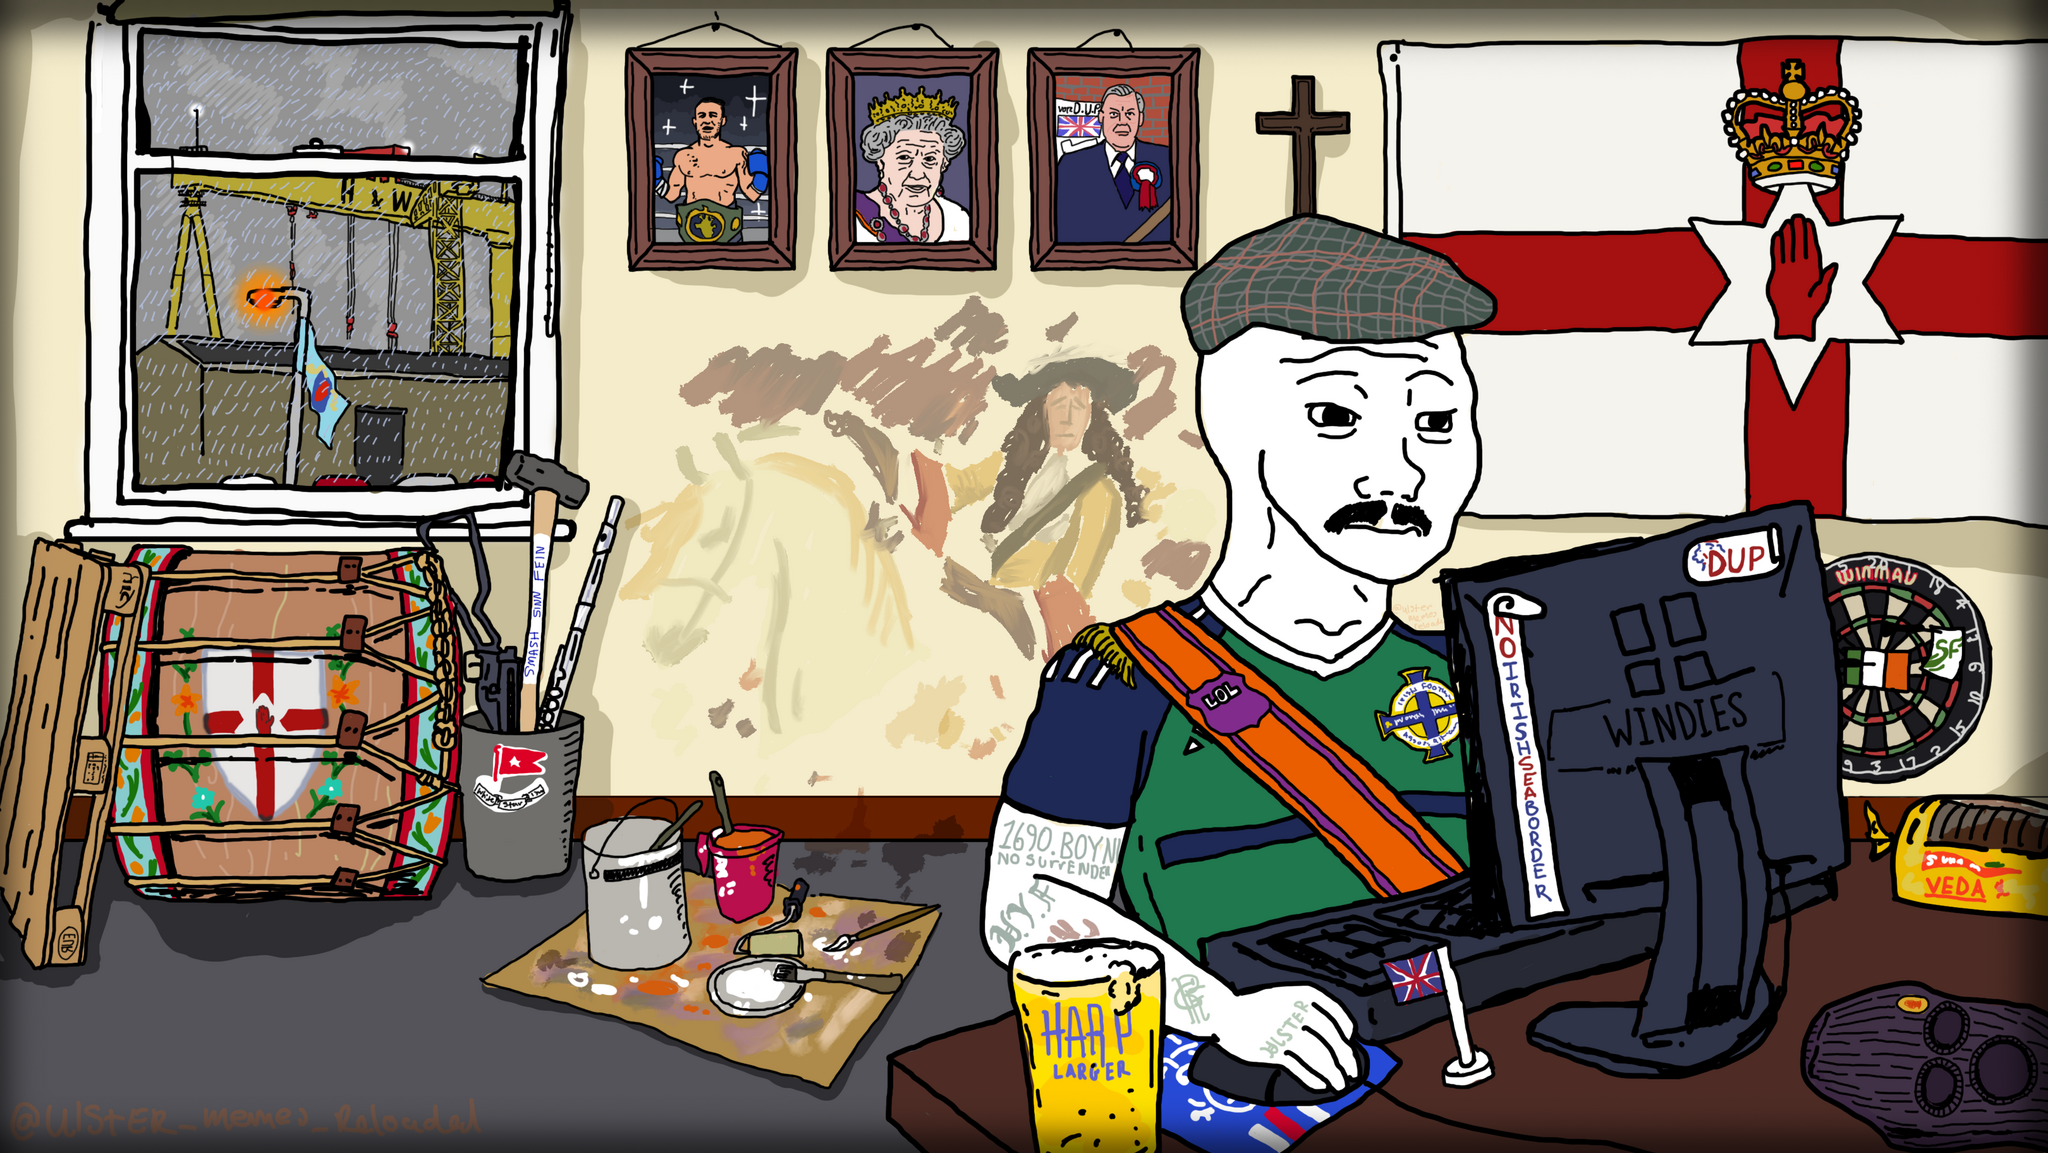
Label: 5_Wojak_with_Background